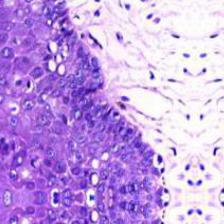
Diagnosis: Normal